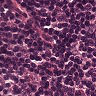
Metastatic tissue present: no